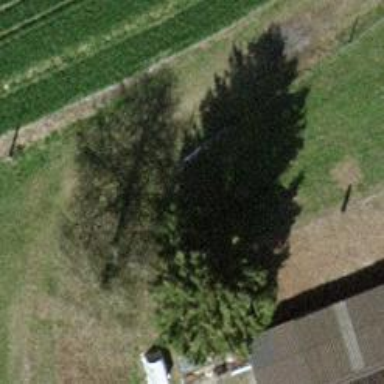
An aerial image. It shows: Urban tree adds touch of nature to the surroundings.